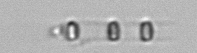
Label: Skeletonema